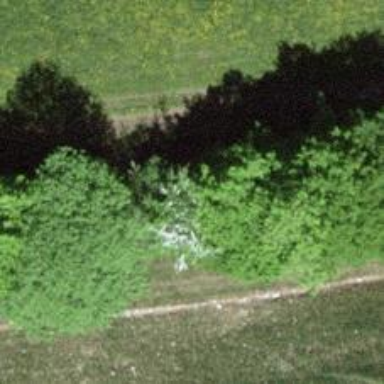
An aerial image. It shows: Hedge barrier.